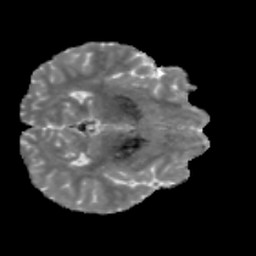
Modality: MD
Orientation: axial
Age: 26
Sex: male
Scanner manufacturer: siemens
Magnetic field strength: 3 T
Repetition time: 3.5 s
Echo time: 0.086 s